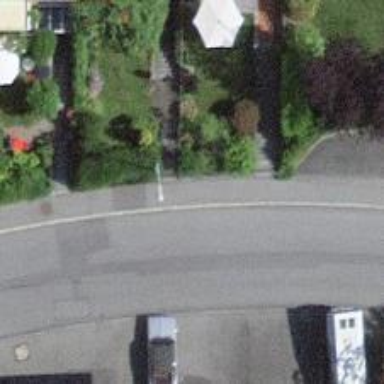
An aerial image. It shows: Road with steps.